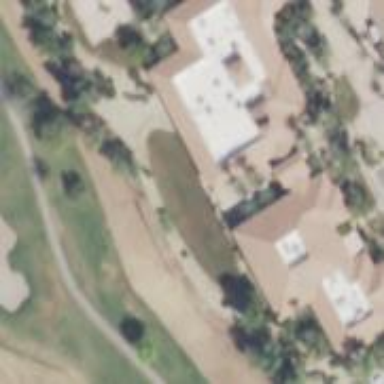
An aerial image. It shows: Building associated with golf.